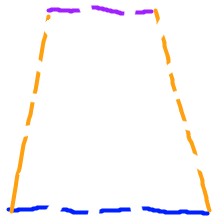
Shape: trapezoid